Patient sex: M
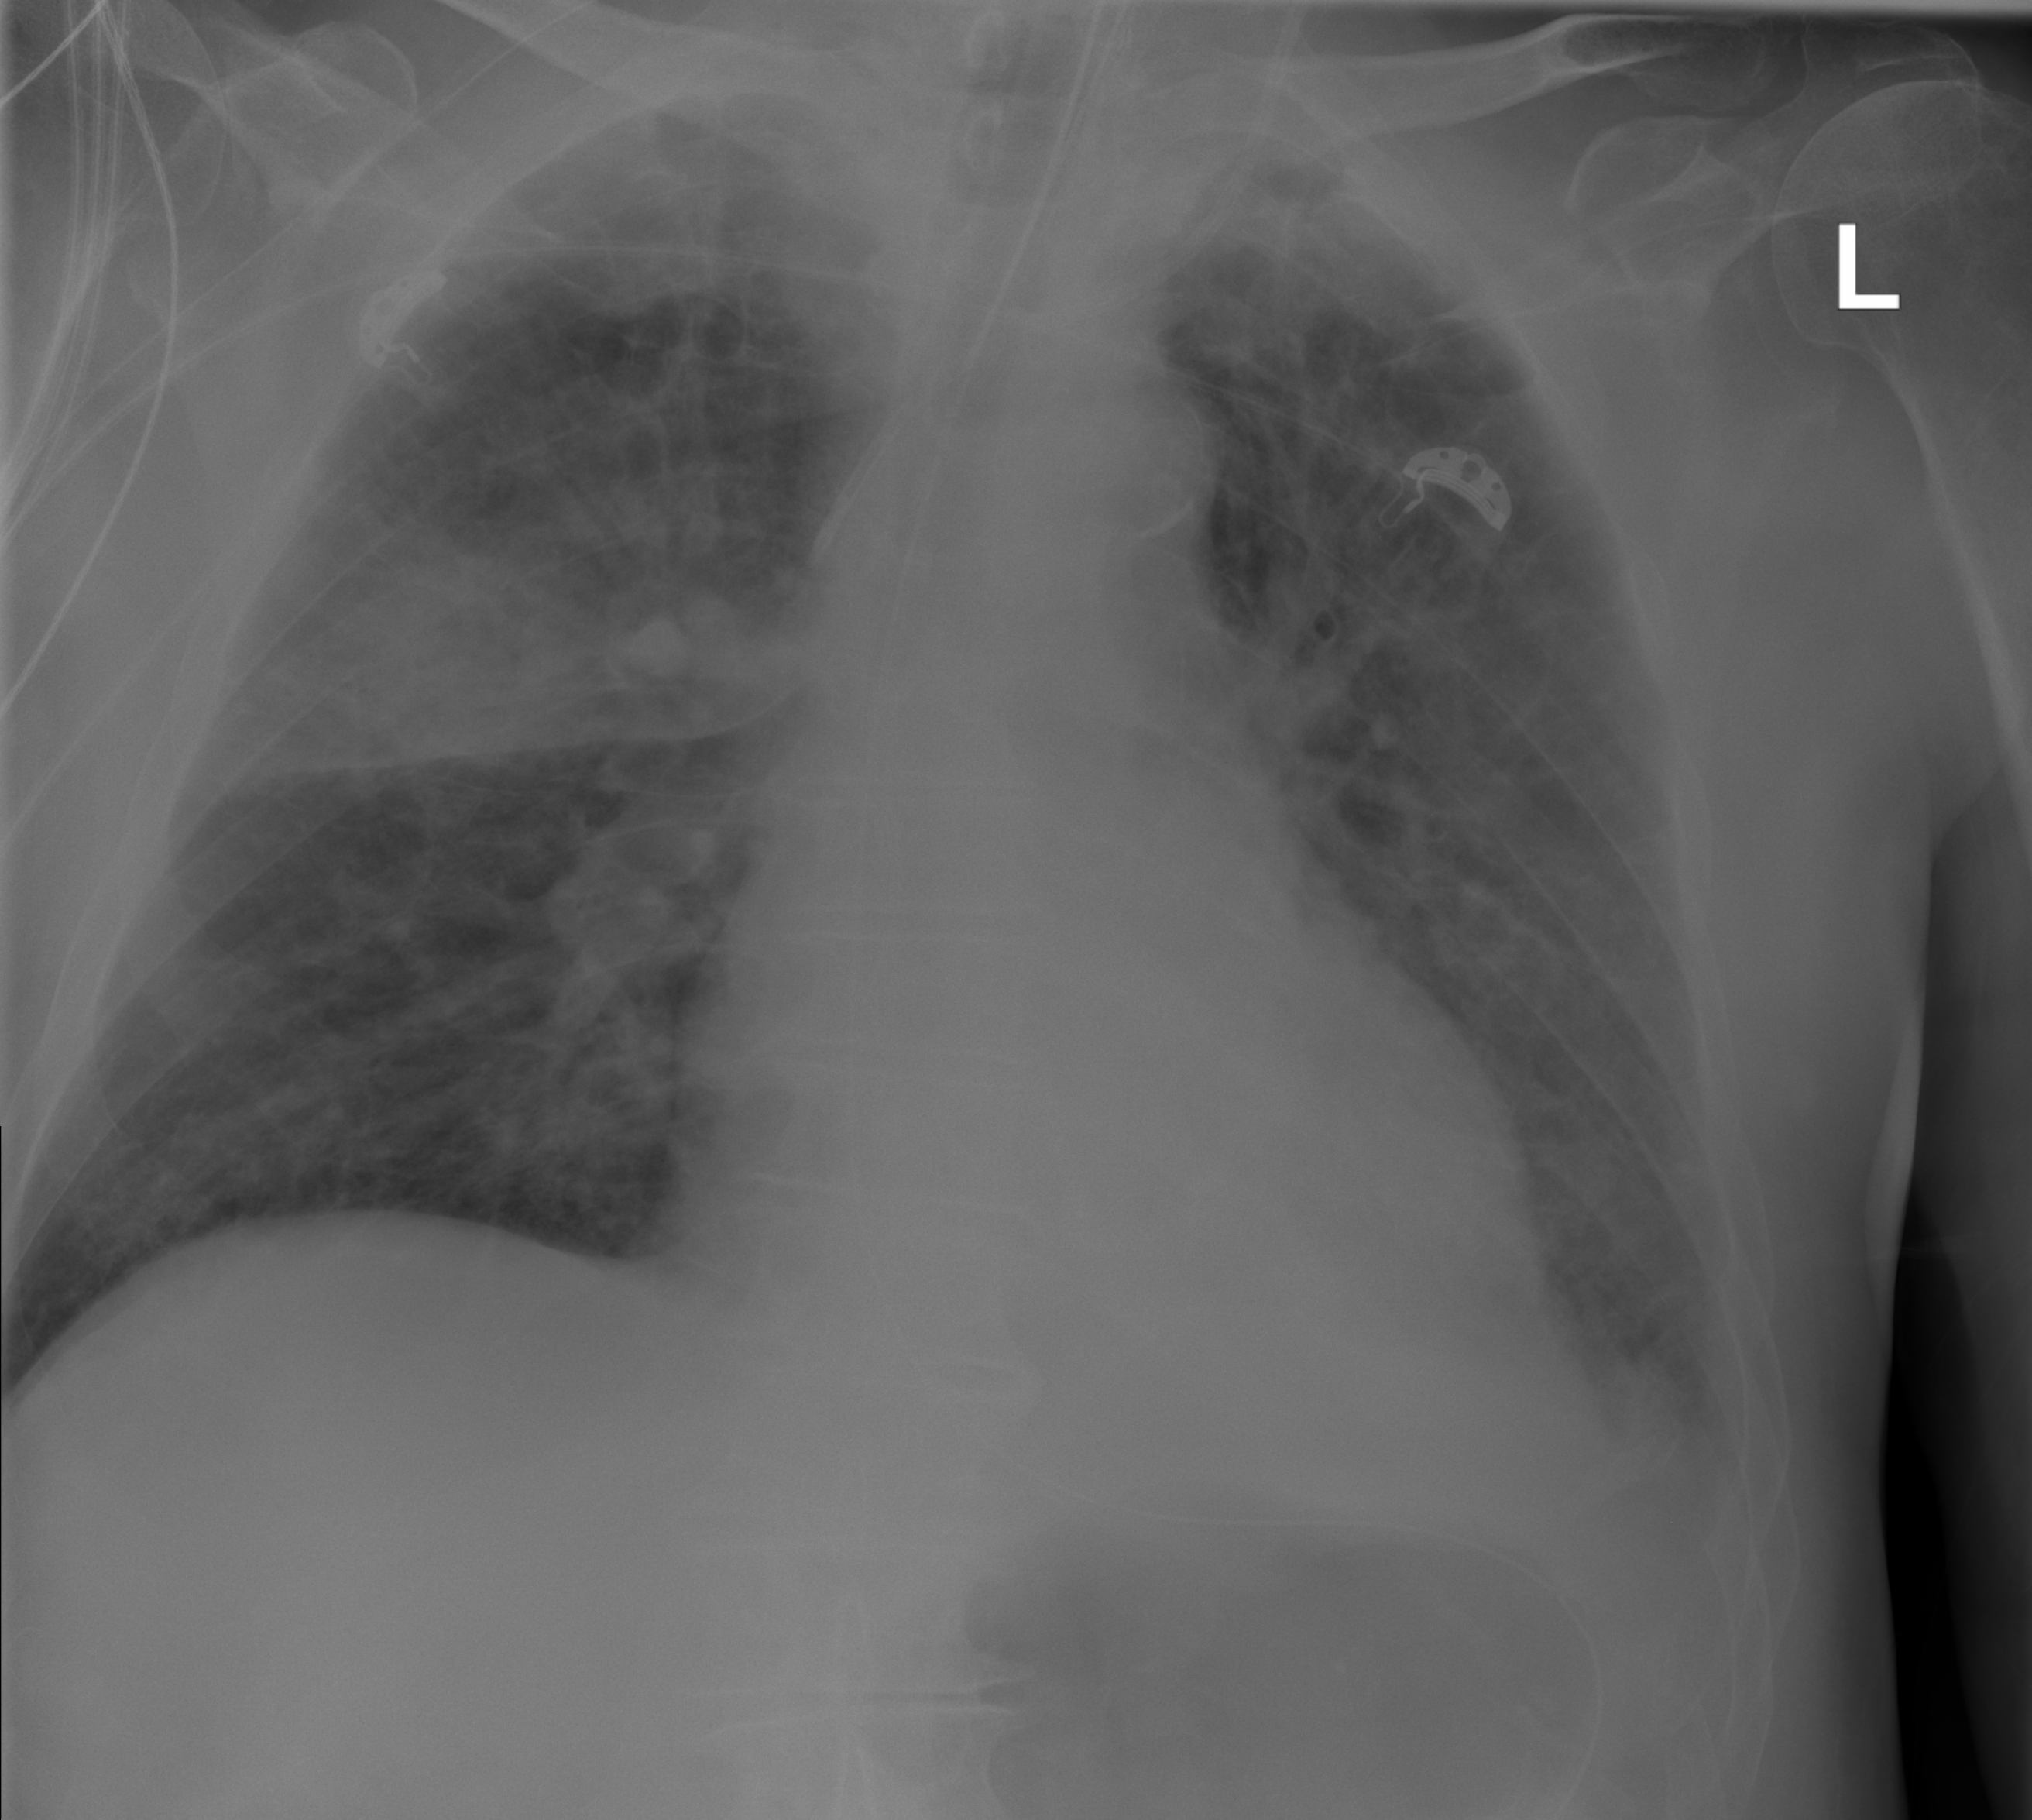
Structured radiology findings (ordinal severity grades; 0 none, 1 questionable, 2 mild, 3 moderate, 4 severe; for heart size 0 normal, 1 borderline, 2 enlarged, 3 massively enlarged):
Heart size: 1
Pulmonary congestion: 0
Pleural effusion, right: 0
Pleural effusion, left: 2
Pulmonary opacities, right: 3
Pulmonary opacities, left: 0
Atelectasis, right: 3
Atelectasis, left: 0